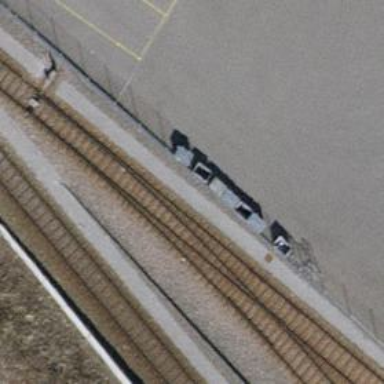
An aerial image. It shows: Railway switch.